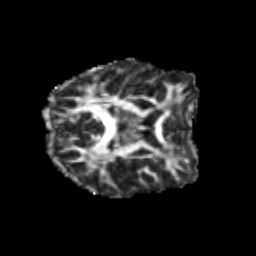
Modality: FA
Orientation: axial
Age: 20
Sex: female
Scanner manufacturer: siemens
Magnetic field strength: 3 T
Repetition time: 3.5 s
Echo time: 0.113 s